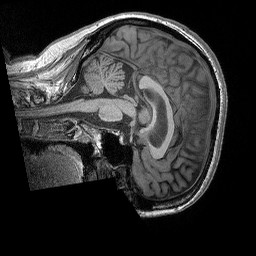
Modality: T1w
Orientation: sagittal
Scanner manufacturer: siemens
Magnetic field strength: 3 T
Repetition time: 2.3 s
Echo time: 0.00298 s